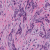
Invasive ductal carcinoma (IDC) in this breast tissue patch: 1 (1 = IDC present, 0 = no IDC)